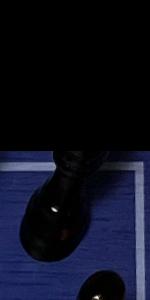
Label: Rook_Black